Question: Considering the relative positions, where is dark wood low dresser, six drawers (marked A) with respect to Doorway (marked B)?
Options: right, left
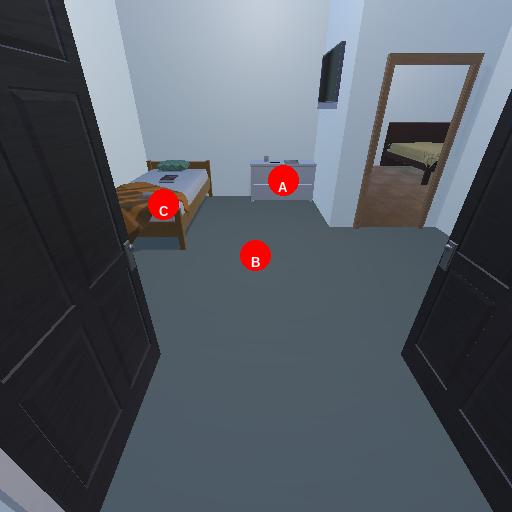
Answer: right